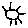
Label: sun